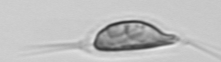
Label: Chrysochromulina